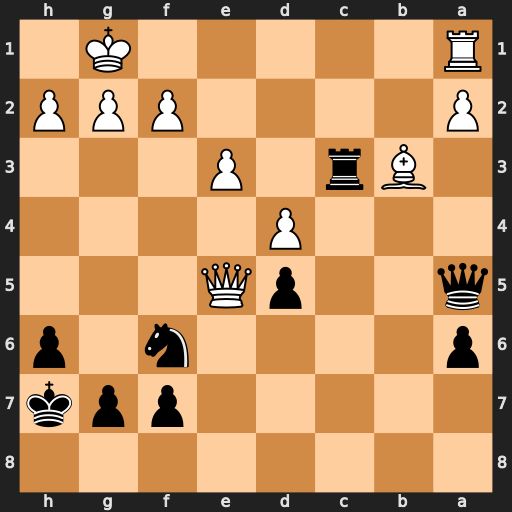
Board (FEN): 8/5ppk/p4n1p/q2pQ3/3P4/1Br1P3/P4PPP/R5K1
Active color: b
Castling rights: -
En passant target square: -
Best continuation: Rxb3 Qf5+ Kh8 Qc8+ Ng8